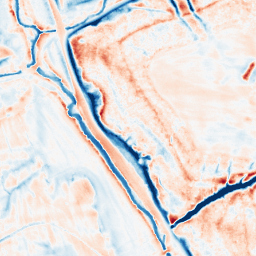
Category: classical
Decomposition family: gaussian
Decomposition parameters: sigma: 5
Upsampling method: linear_exact
Upsampling parameters: scale: 8
Upsampling scale: 8